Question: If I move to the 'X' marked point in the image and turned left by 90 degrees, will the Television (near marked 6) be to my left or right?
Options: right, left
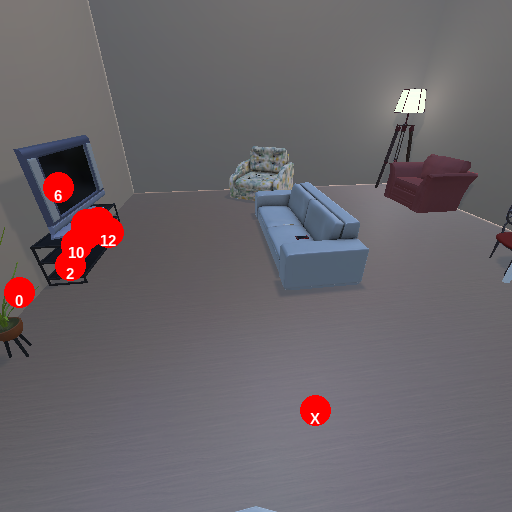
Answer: right